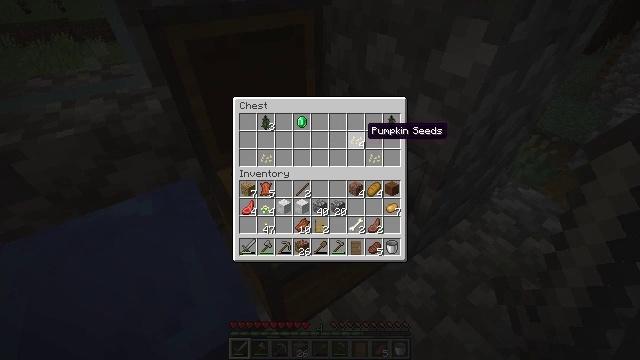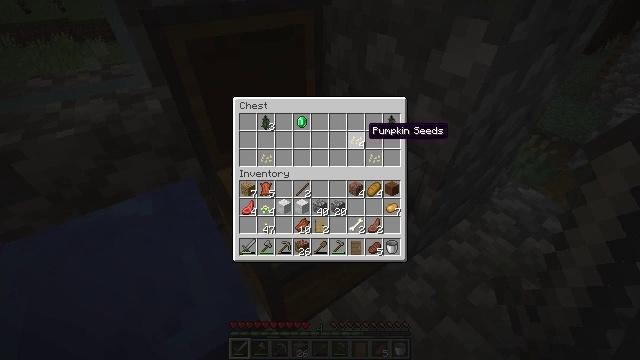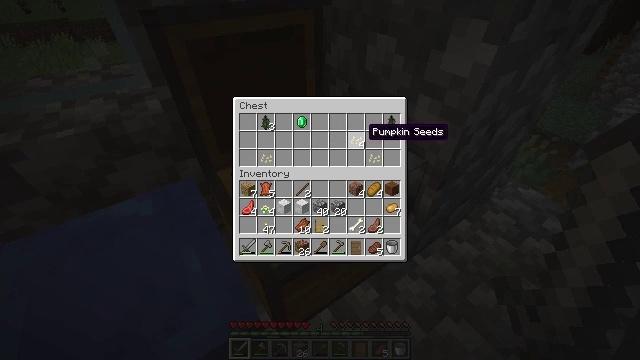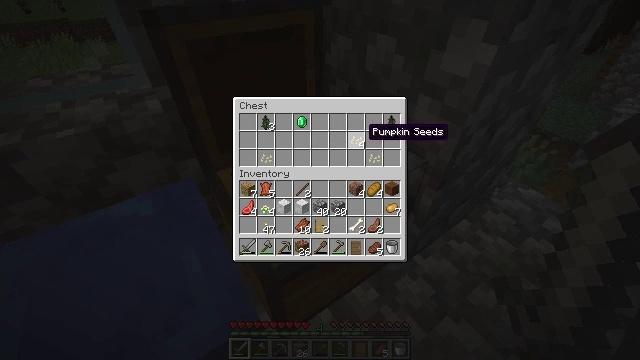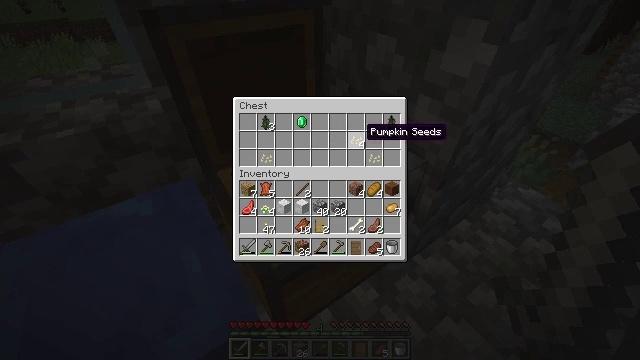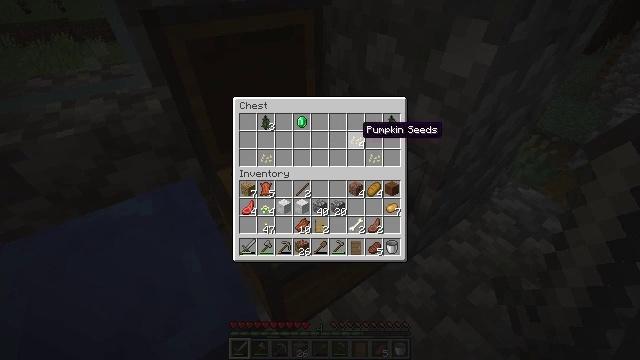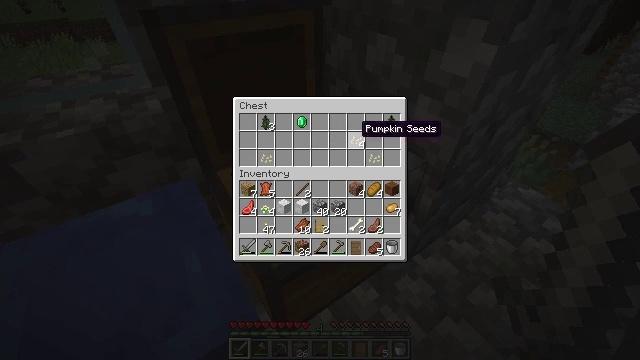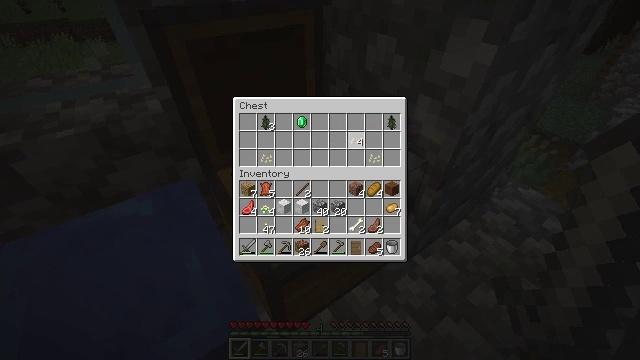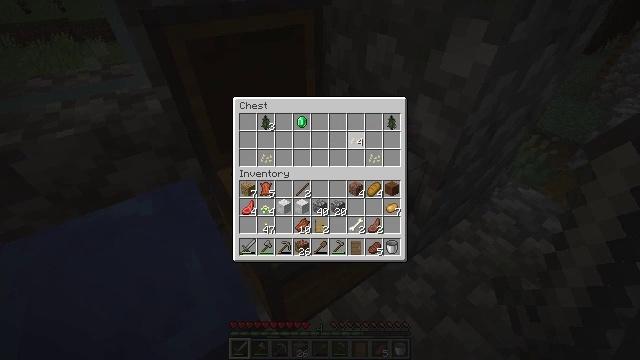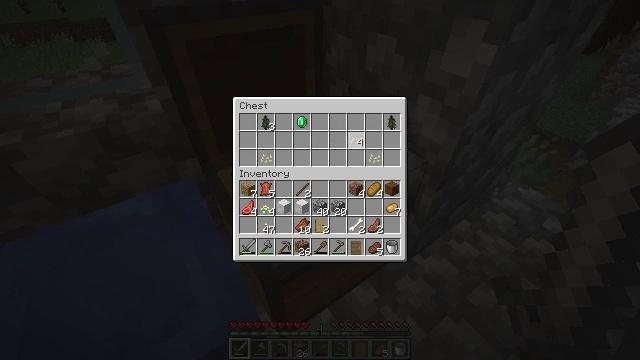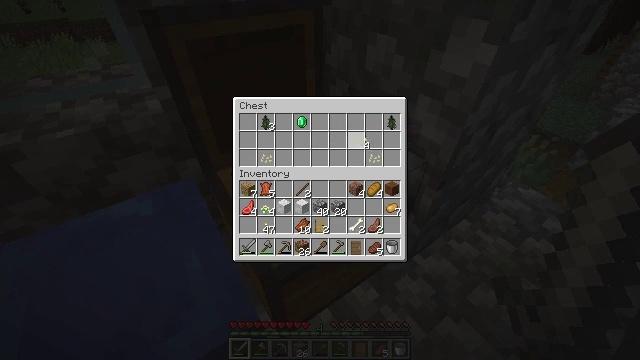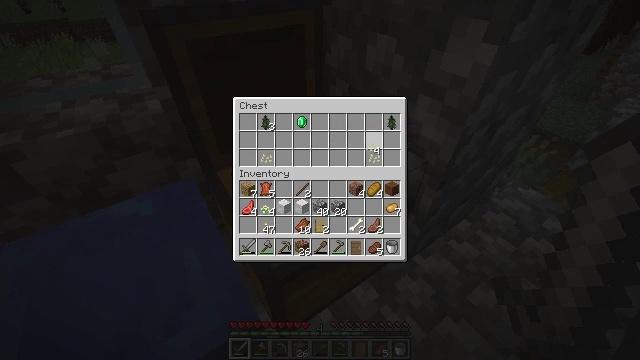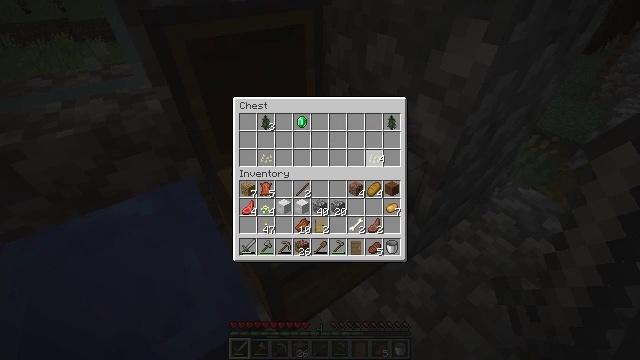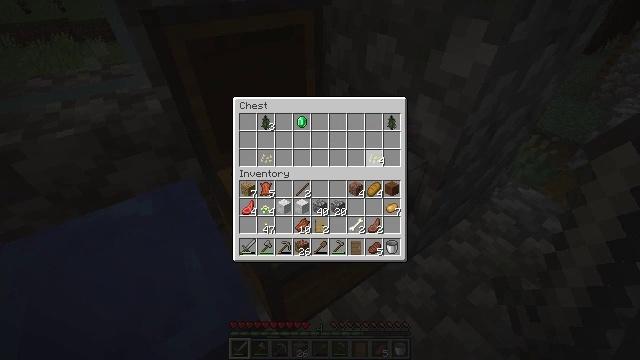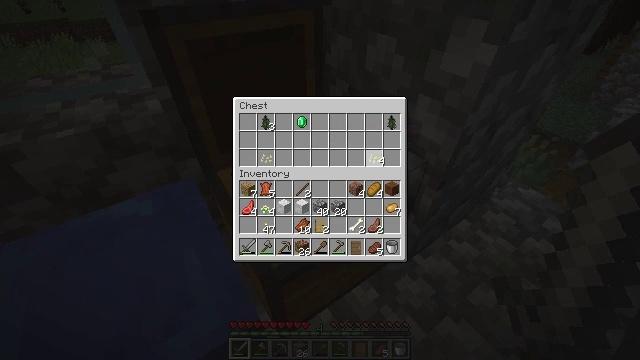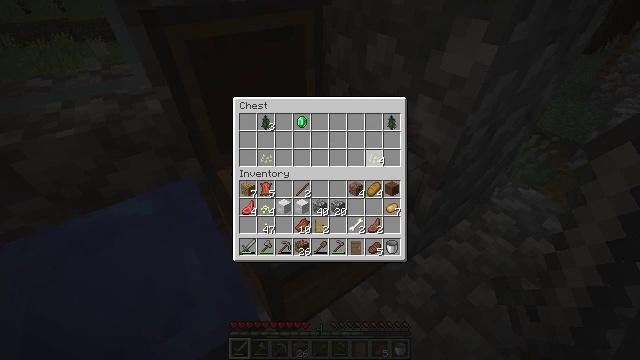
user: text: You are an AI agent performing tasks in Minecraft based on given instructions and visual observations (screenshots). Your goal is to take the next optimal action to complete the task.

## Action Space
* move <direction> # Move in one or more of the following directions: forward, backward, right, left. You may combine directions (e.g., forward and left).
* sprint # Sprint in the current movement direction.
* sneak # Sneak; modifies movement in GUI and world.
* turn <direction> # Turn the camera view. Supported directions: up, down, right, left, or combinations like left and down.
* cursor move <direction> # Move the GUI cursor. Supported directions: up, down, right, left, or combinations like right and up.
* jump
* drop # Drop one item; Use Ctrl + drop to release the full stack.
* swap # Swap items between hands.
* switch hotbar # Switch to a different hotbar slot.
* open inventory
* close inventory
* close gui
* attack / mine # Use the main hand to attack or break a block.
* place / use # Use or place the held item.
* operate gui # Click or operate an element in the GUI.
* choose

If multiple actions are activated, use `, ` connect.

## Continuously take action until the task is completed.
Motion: motion action
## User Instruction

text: Reclaim the spruce door from a structure.
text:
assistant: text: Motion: no_op
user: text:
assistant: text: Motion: no_op
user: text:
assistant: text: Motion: no_op
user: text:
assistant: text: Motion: no_op
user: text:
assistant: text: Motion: no_op
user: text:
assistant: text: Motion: no_op
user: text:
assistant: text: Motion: operate gui
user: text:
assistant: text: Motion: operate gui
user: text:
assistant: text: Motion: operate gui
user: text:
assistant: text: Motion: cursor move right
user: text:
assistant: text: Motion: cursor move right
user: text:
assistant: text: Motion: cursor move down
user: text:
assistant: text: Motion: no_op
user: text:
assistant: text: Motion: no_op
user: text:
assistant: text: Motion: no_op
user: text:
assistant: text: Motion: operate gui
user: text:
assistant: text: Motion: operate gui
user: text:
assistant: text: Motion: operate gui
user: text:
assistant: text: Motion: no_op
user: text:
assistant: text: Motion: no_op
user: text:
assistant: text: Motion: no_op
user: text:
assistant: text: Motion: no_op
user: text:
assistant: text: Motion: no_op
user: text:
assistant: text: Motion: no_op
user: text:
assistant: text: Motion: no_op
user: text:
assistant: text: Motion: operate gui
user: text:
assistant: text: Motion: operate gui
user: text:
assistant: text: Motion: operate gui
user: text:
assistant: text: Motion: cursor move left
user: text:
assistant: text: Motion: cursor move left